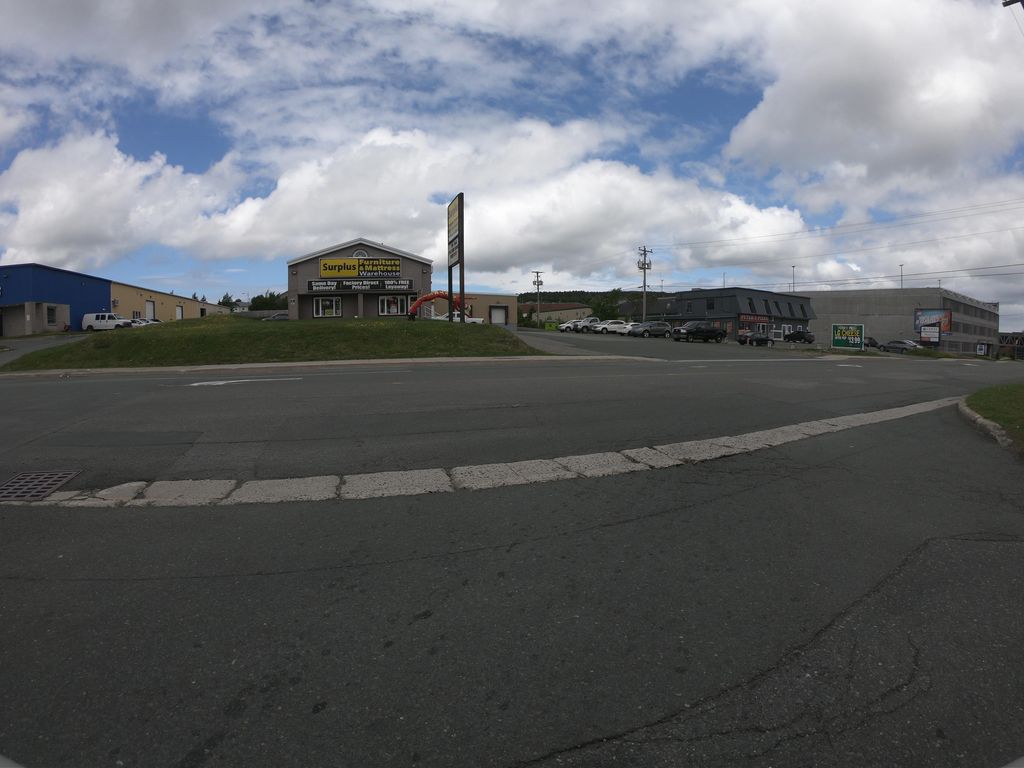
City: st_johns